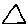
Label: triangle